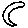
Label: moon